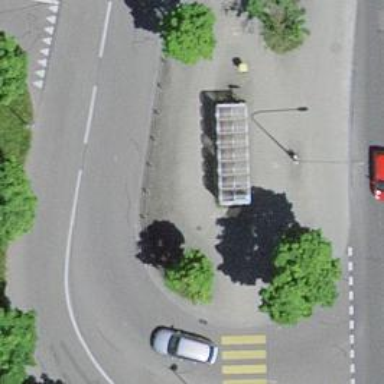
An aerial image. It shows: Post box.